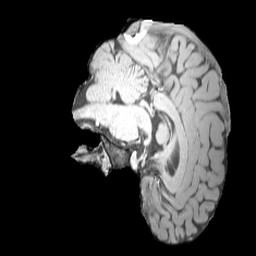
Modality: MP2RAGE
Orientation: sagittal